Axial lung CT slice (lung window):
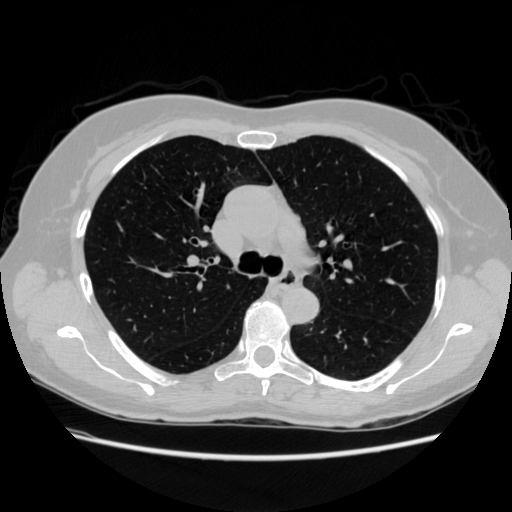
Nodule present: no